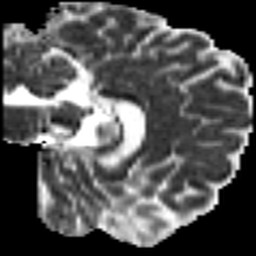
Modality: MD
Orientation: sagittal
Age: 25
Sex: male
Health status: healthy
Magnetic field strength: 3 T
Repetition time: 8.4 s
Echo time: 0.0926 s